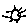
Label: sun